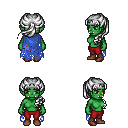
a pixel art fantasy rpg character, female body template, orc, green skin, blue tattered cape, red pants, white princess hairstyle, silver tiara, brown shoes, four views (front, back, left, right), 2x2 character sprite sheet, small pixel art, hard edges, no anti-aliasing